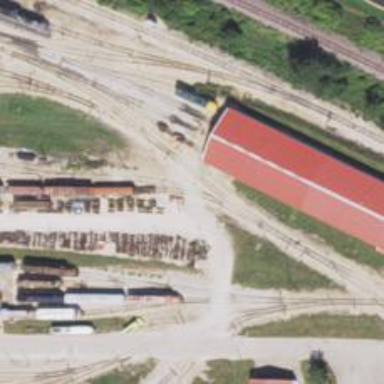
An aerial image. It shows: Preserved railway yard with electrified contact lines for rail service.